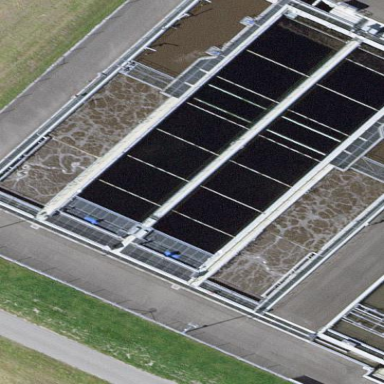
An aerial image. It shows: Body of wastewater.